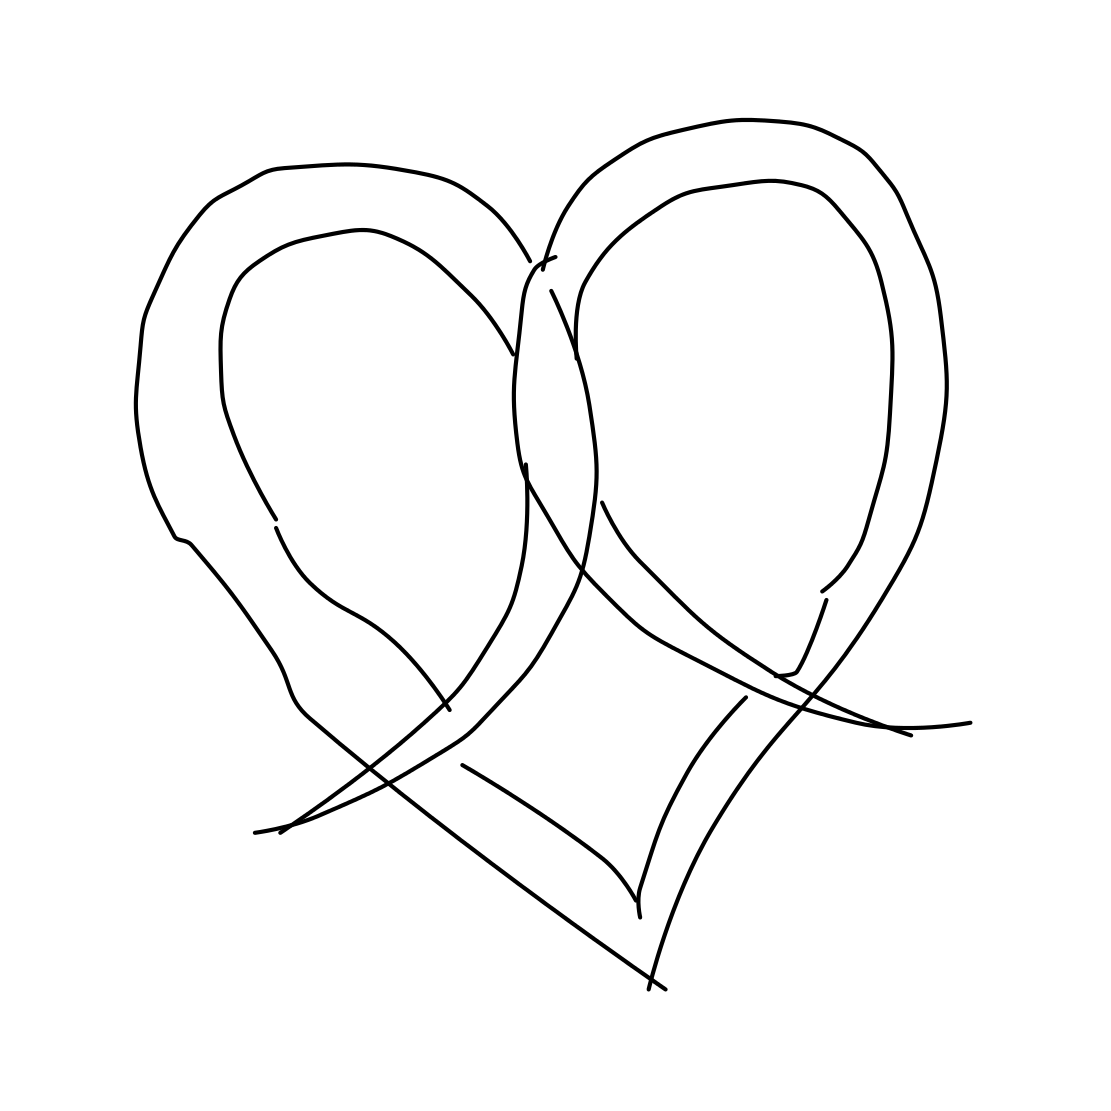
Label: pretzel